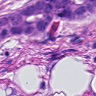
Metastatic tissue present: yes